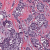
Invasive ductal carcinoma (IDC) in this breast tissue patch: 0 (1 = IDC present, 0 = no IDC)